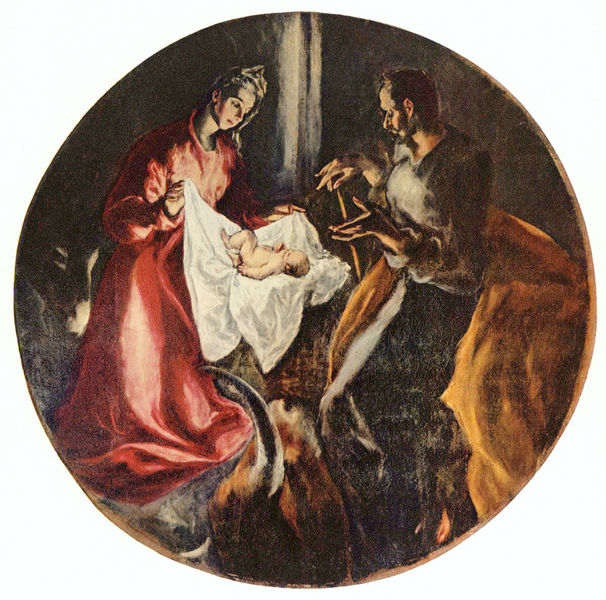
Titel: Die Geburt Christi
Künstler: El Greco
Standort: Illescas
Institution: Hospital de la Caridad
Schlagwörter: blau, dunkel, gemälde, hand, kopf, mann, nackt, schatten, weiß, gelb, grün, ocker, braun, finger, frau, grau, hintergrund, holz, kleid, licht, mitte, pfeiler, profil, schwarz, säule, vordergrund, blick, hund, rot, tier, tiere, tuch, beige, bart, barock, falten, halten, inkarnat, leinen, stehen, vollbart, bild, blicken, horn, hände, öl, gewand, haare, eltern, familie, innen, kind, mutter, paar, vater, rechts, esel, kreis, pferd, rund, rundbild, stock, tondo, fell, schwanz, lächeln, schleppe, spanien, liegen, stab, warm, farbe, klein, kuh, baby, bett, lciht, knie, freude, leuchten, katze, stütze, scheune, links, weinen, knien, arzt, beten, freud, betrachten, erleuchtet, leintuch, christus, jesus, manierismus, stall, hörner, heilig, maria, madonna, anbetung, jerusalem, ochse, stier, el greco, josef, joseph, geburt, krippe, säugling, mann frau, wickeln, weihnachten, manieriert, ochs, heilige familie, jesuskind, christ, geburt christi, windel, bethlehem, betlehem, christi geburt, nazareth, hl. familie, medaillonbild, wedeln, weiß gelb, ochs esel